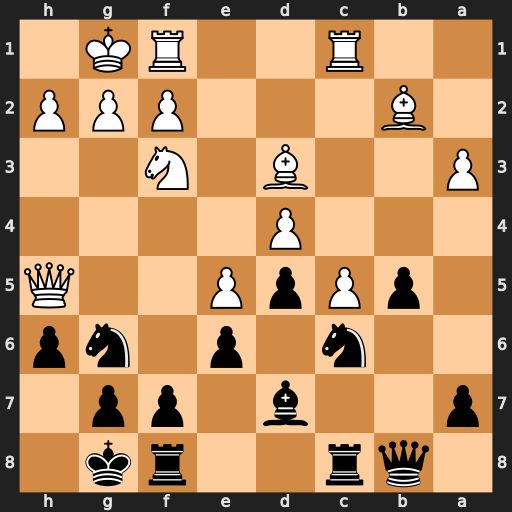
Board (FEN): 1qr2rk1/p2b1pp1/2n1p1np/1pPpP2Q/3P4/P2B1N2/1B3PPP/2R2RK1
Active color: b
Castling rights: -
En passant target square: -
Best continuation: Nf4 Qg4 Nxd3